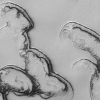
Atmospheric dust classification: not_dusty